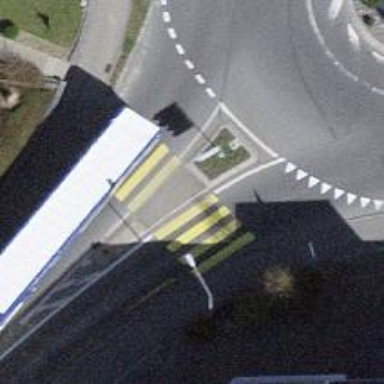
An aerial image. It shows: Road with "give way" sign.